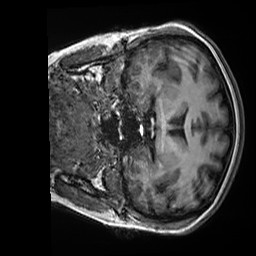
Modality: T1w
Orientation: coronal
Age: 25
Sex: female
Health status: healthy
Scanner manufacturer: siemens
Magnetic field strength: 3 T
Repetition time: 2.5 s
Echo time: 0.00299 s